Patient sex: M
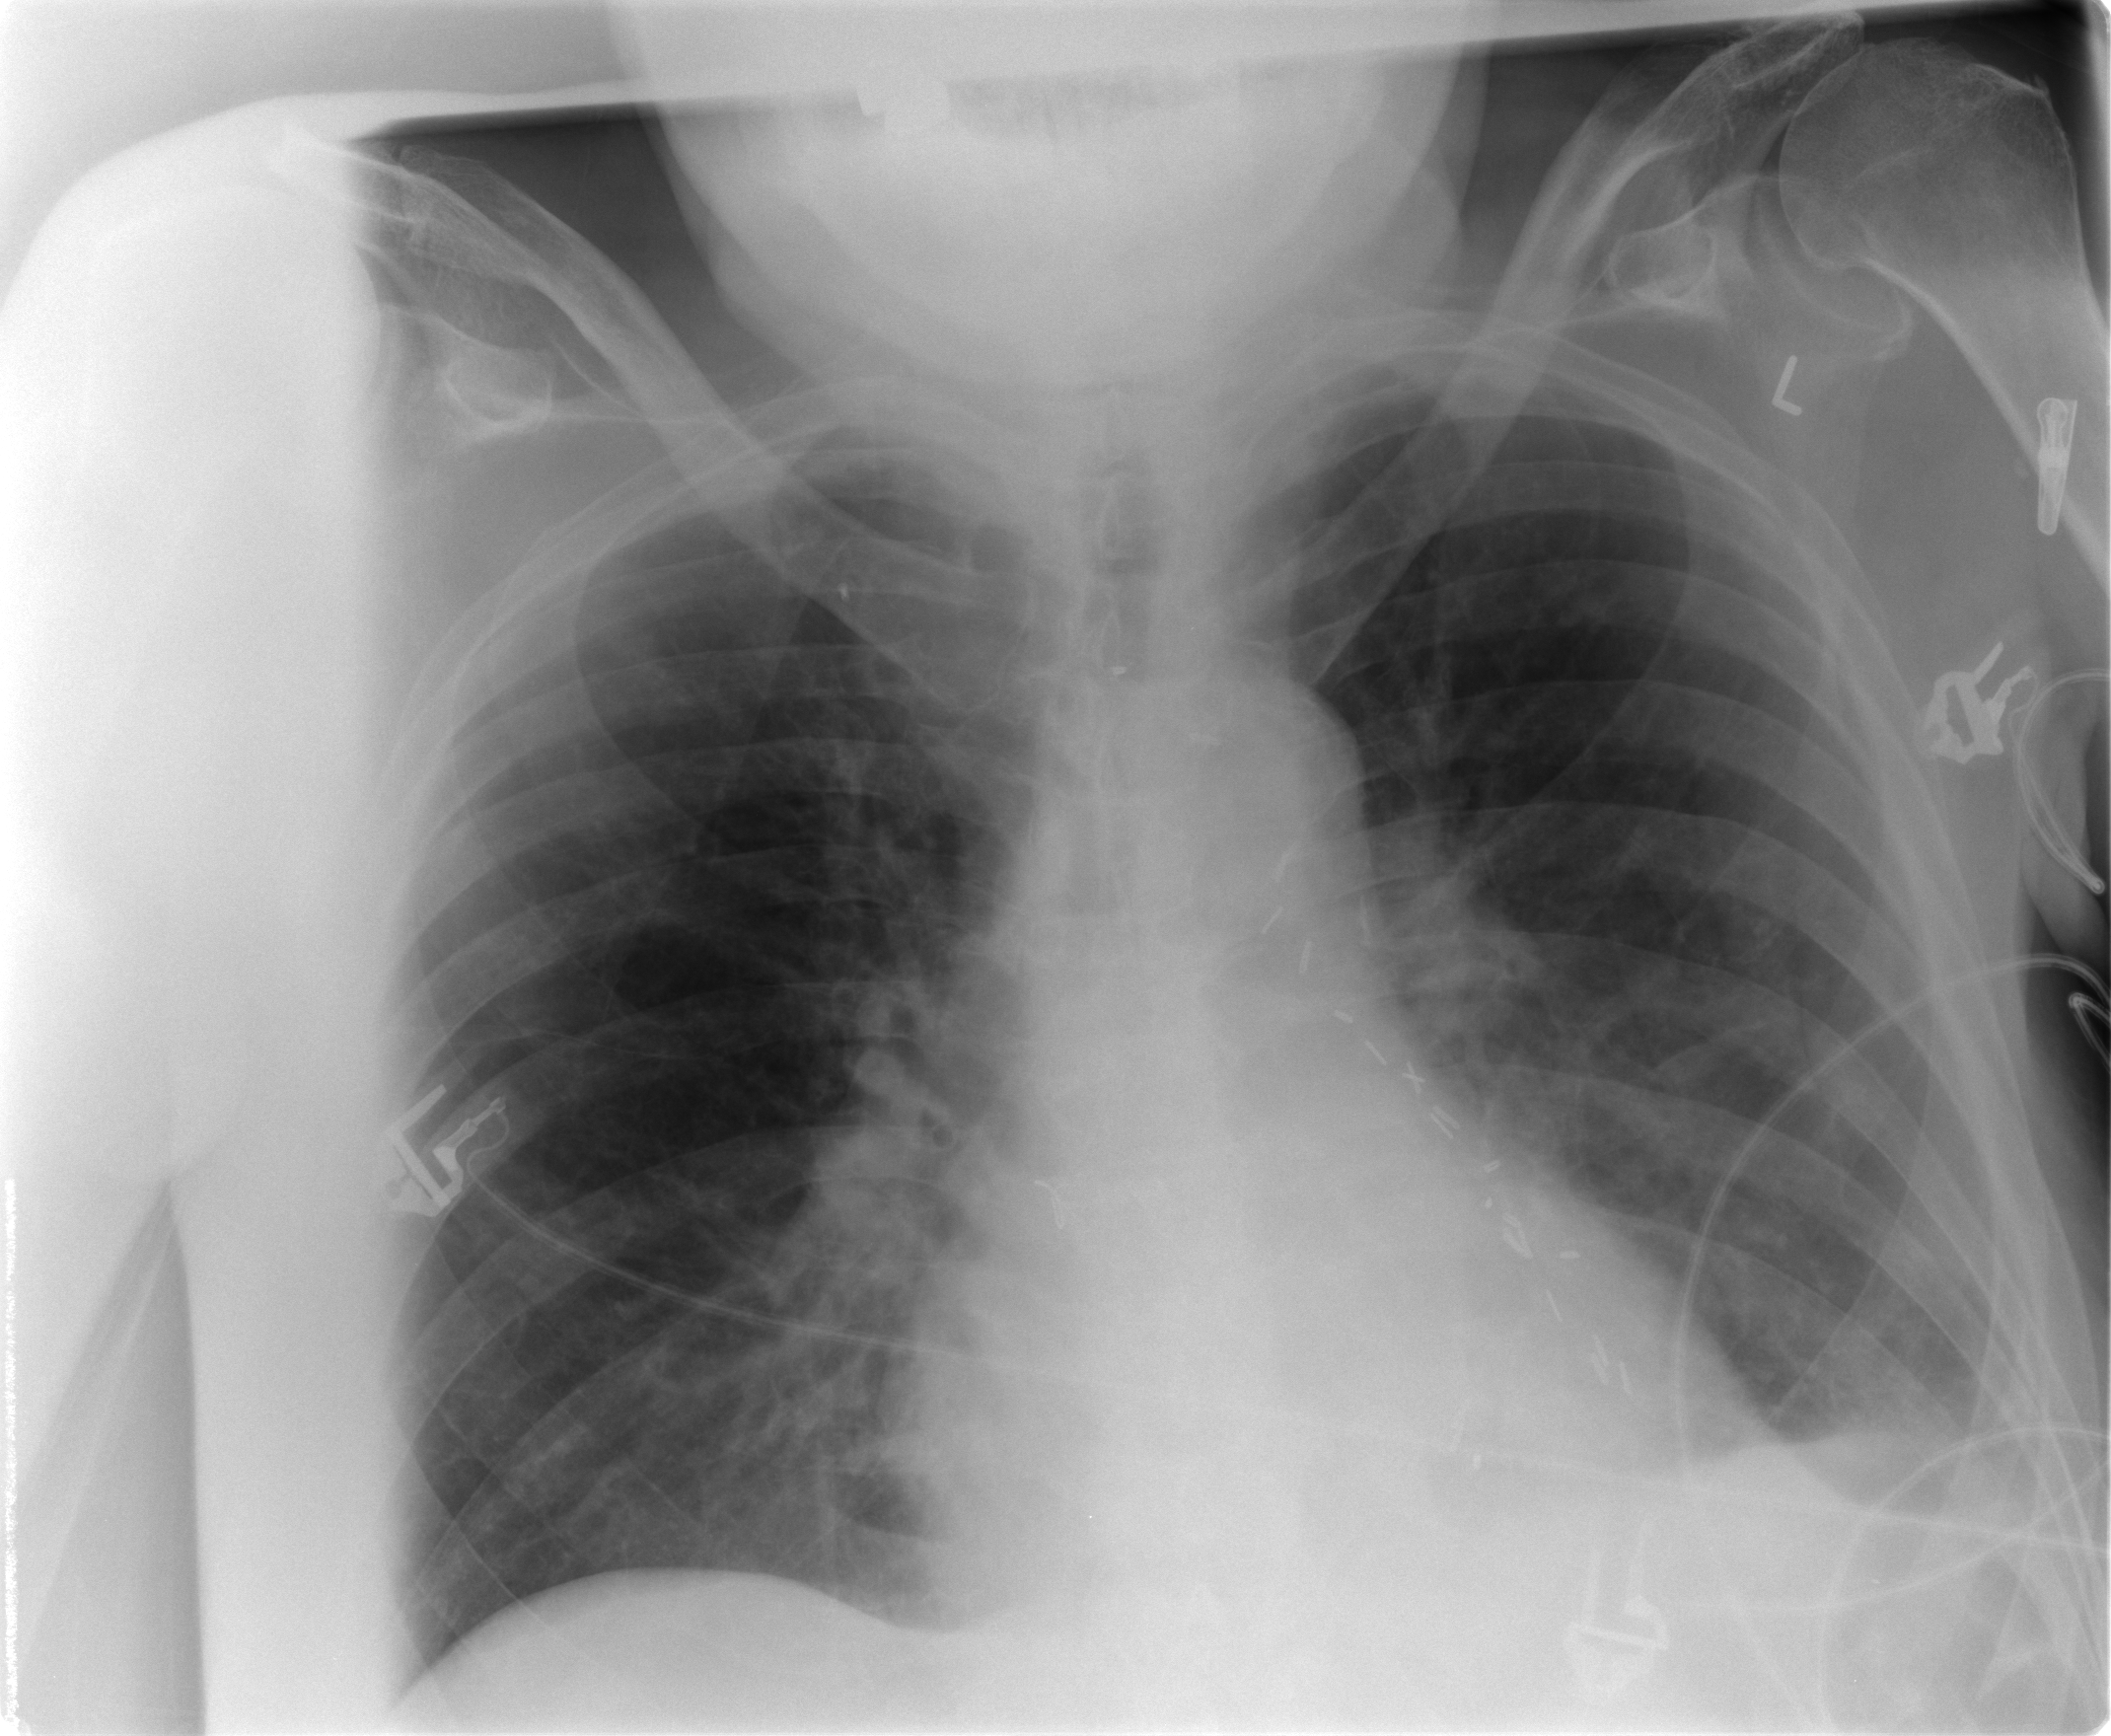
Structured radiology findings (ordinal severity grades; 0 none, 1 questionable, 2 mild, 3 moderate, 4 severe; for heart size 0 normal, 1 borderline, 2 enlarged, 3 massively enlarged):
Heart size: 0
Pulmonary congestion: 0
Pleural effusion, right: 0
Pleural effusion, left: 2
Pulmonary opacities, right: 0
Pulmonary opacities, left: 1
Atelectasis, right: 2
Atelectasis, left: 2